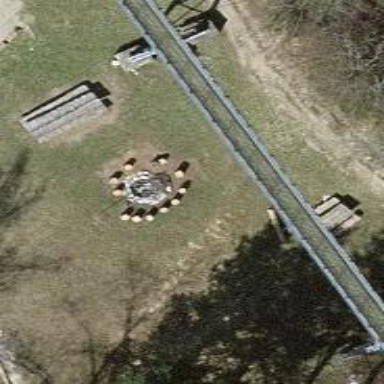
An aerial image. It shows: Picnic table located in leisure land area.